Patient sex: M
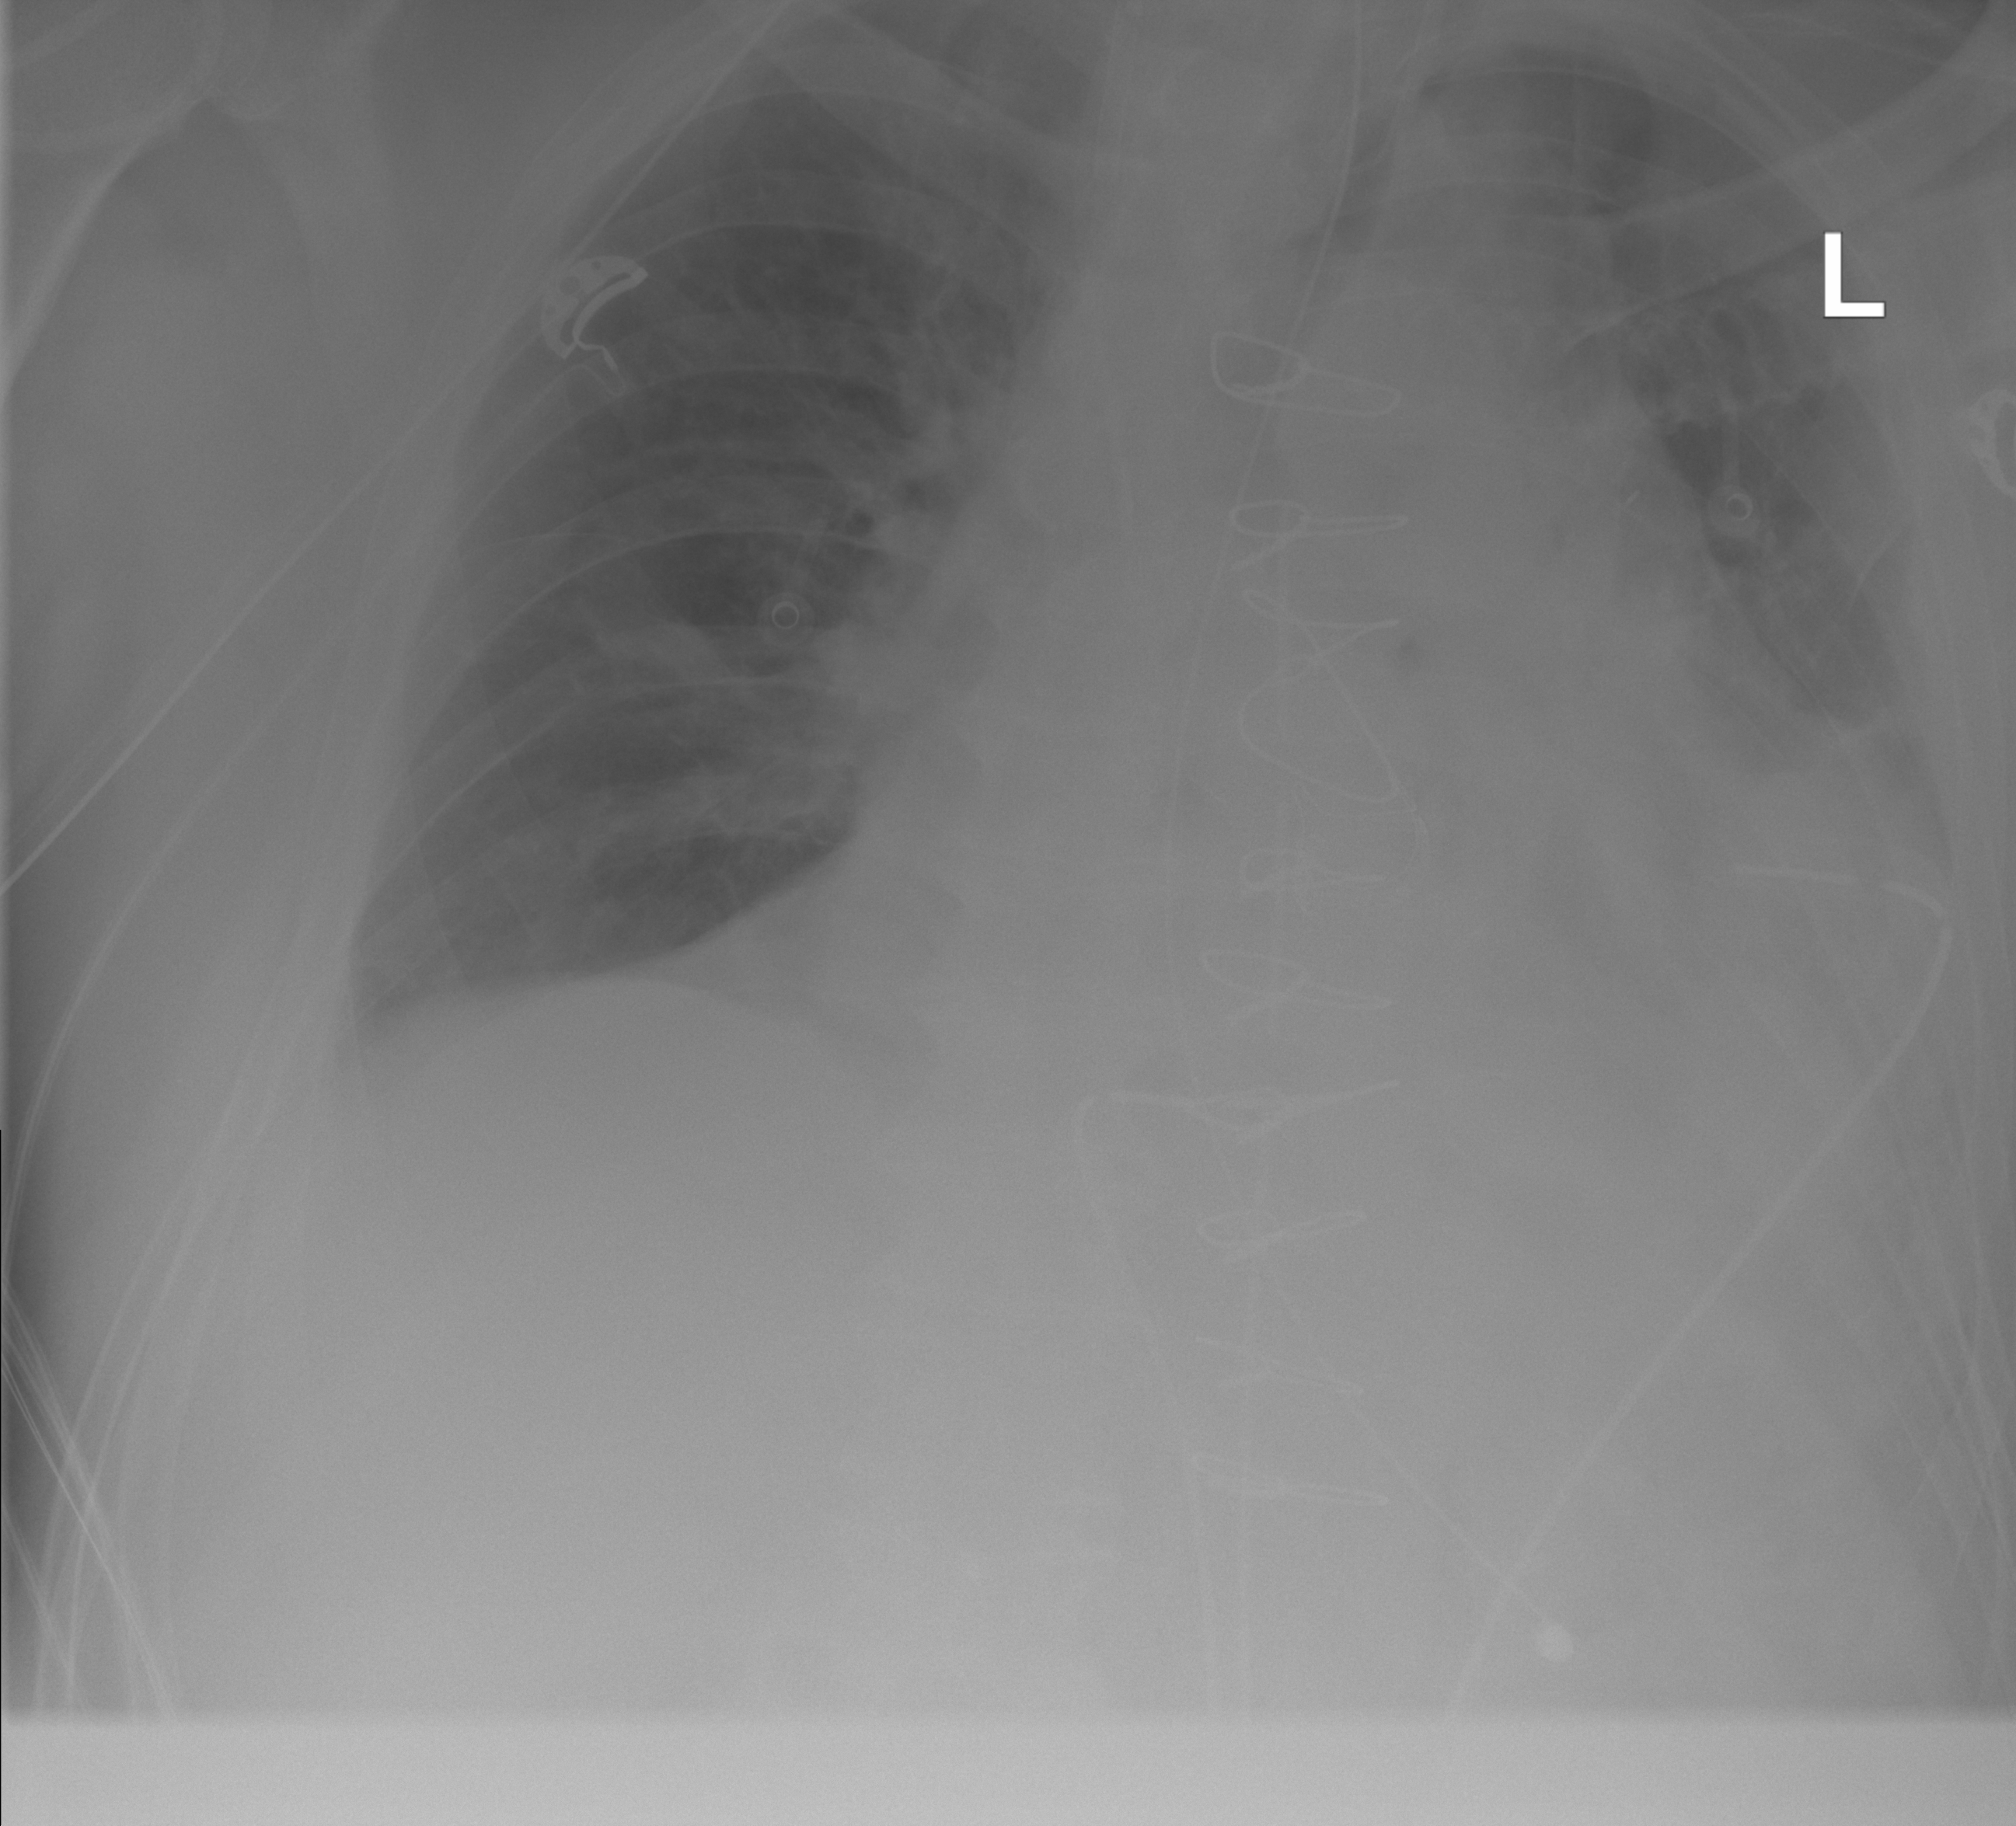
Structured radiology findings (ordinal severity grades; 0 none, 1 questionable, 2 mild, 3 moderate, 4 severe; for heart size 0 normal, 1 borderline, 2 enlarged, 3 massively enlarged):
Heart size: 2
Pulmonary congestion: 0
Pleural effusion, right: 1
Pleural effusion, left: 2
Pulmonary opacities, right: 0
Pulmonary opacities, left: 0
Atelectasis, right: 0
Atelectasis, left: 2